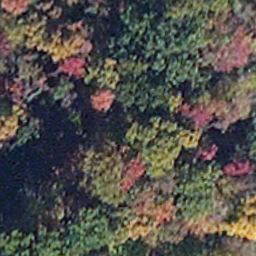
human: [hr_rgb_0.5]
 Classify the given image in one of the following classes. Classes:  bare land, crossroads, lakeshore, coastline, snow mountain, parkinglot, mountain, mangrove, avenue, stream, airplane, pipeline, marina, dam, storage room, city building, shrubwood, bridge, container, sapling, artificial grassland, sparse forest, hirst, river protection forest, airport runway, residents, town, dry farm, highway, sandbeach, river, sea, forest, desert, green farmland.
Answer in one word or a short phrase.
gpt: mangrove